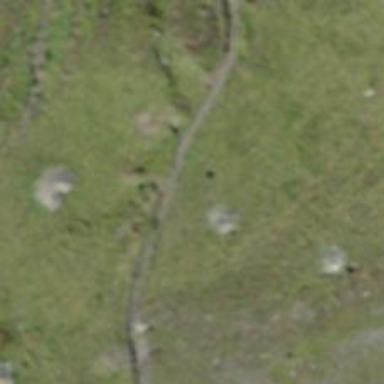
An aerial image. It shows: Path.